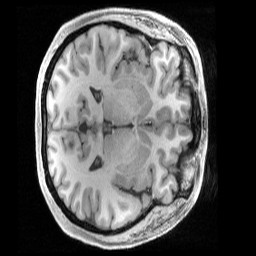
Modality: T1w
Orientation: axial
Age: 32
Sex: female
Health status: ill
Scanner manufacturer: siemens
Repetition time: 2.4 s
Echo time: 0.00231 s